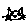
Label: cat